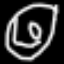
Label: donut